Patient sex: M
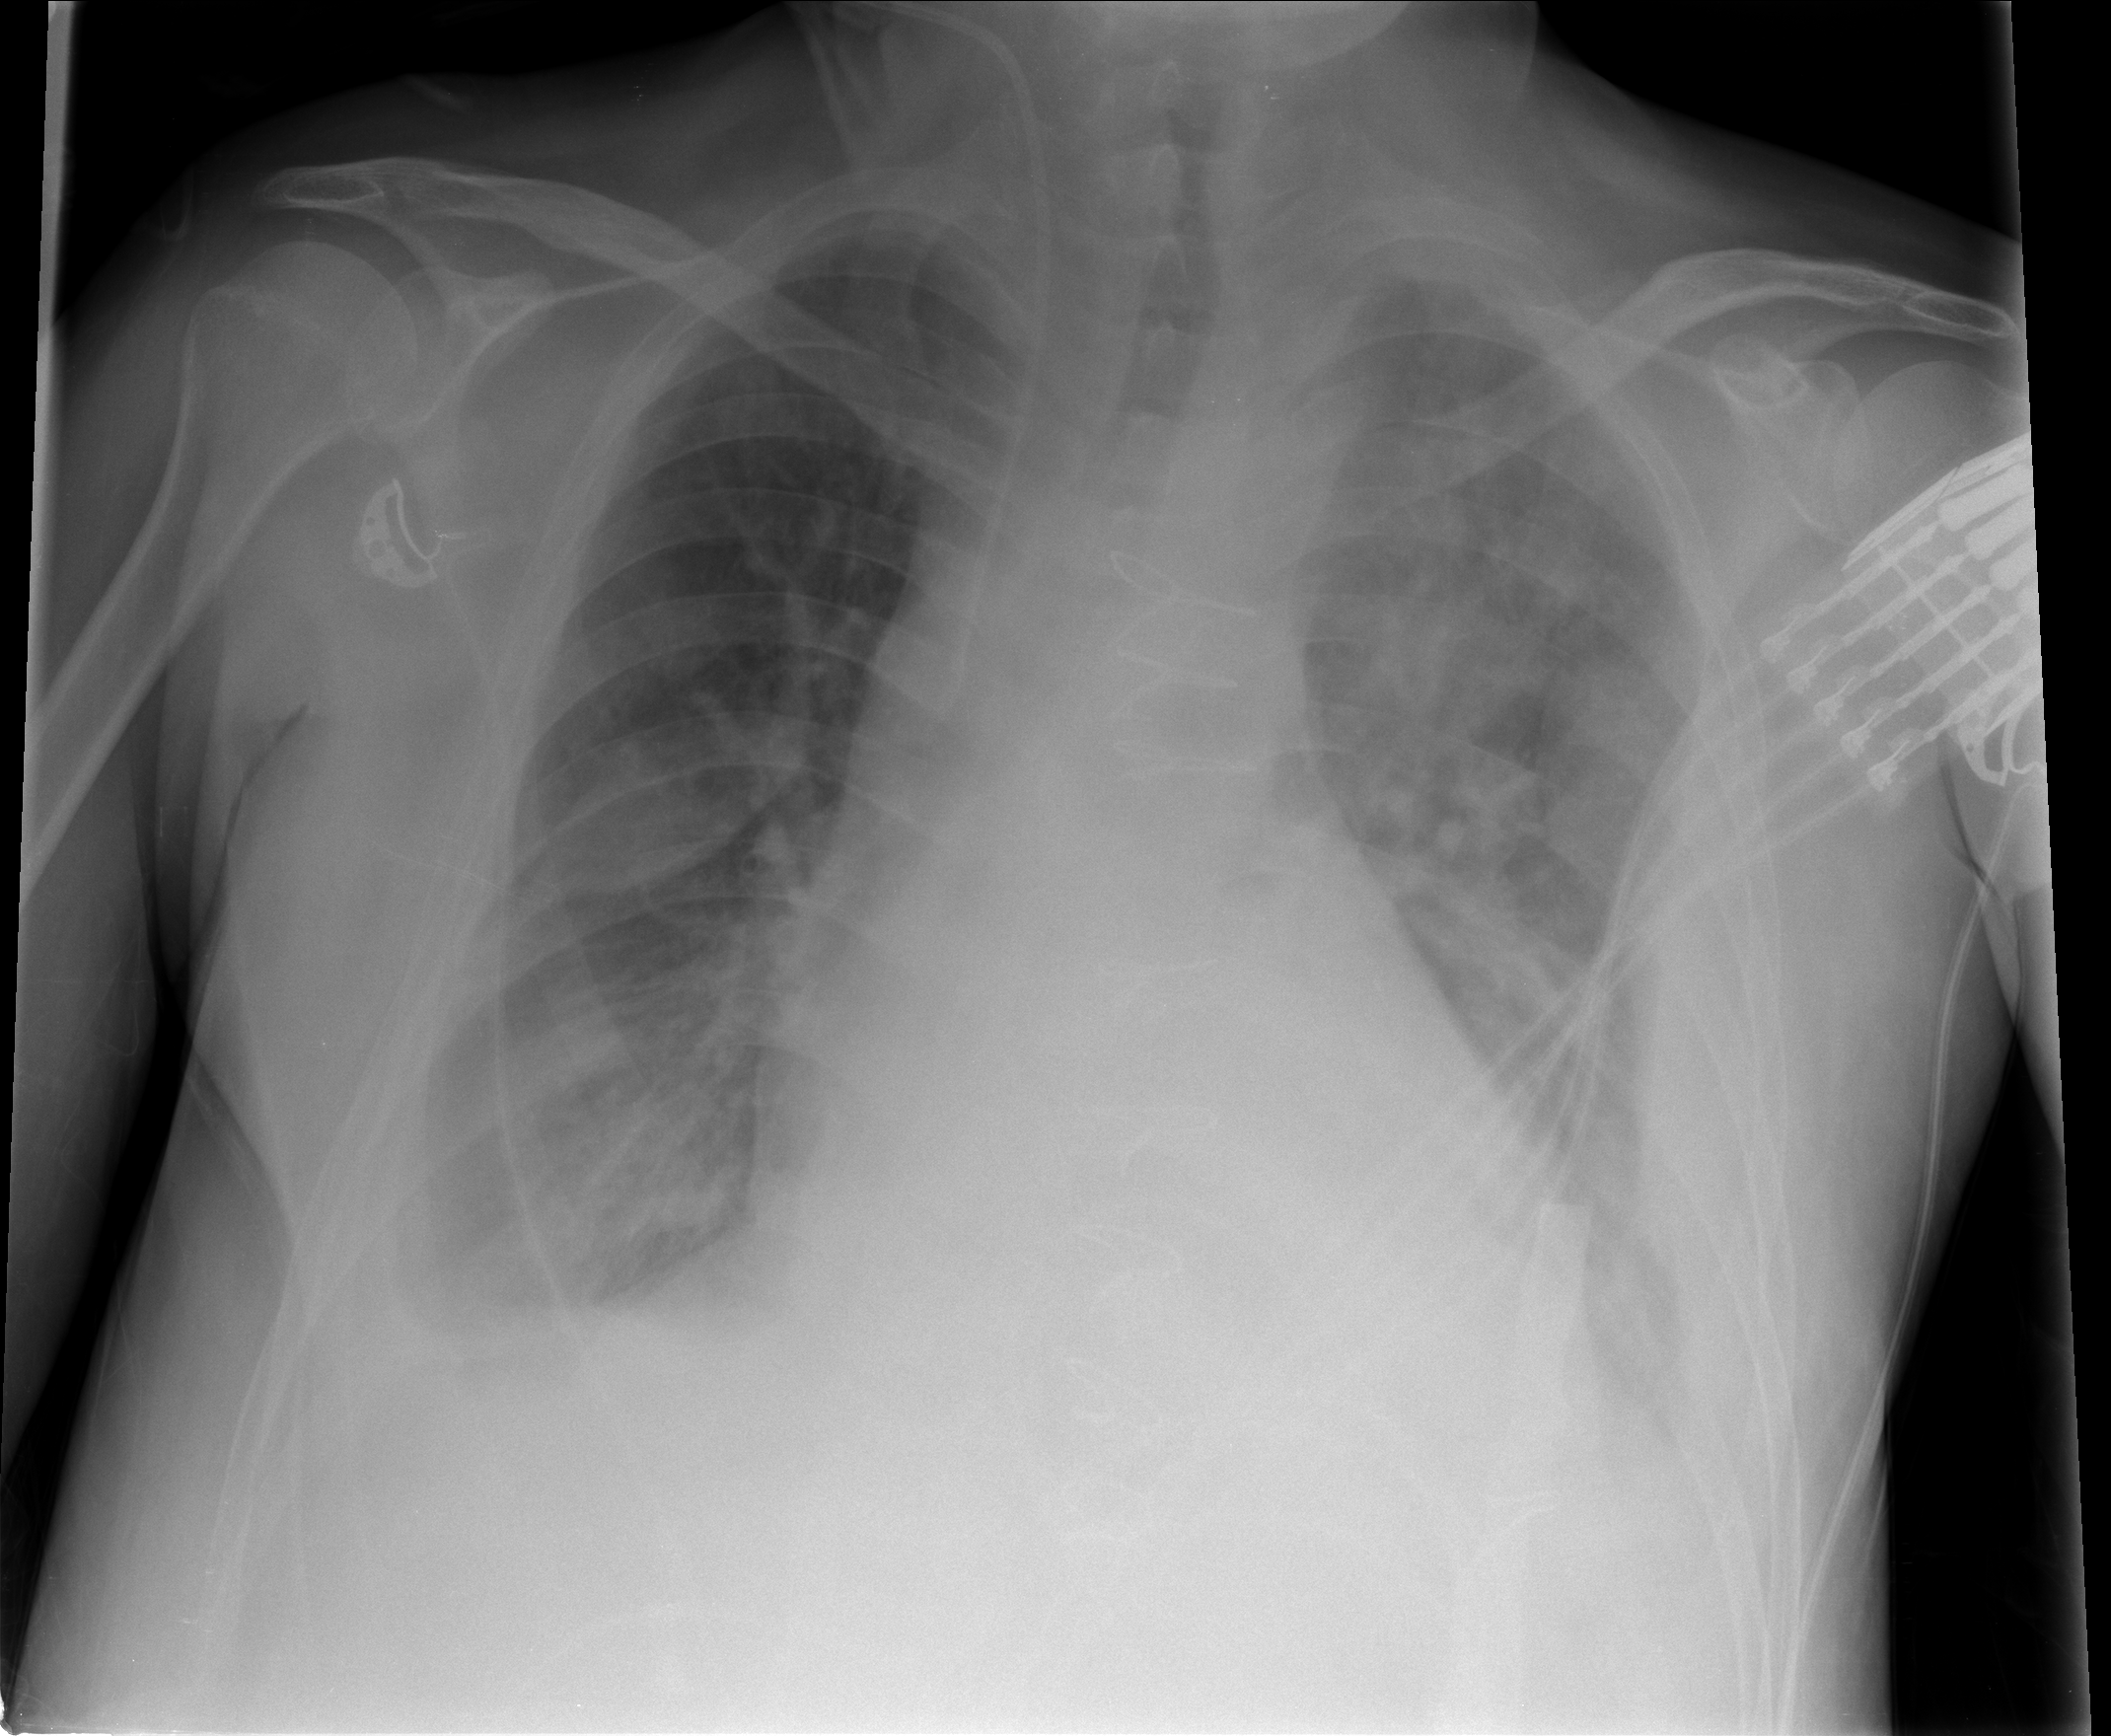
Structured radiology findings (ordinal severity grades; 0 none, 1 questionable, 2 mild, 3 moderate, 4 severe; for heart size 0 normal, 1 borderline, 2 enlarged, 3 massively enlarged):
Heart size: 2
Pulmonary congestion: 1
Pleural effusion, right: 2
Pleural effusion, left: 2
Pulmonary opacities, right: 1
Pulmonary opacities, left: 1
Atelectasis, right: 2
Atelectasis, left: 2